Question: I have a massive function i have been calling manually through the heroku rails console. I have been receiving the error rapid fire in my logs:
'''
2015-06-22T14:56:42.940517+00:00 heroku[run.9877]: Process running mem=575M(112.4%)
2015-06-22T14:56:42.940517+00:00 heroku[run.9877]: Error R14 (Memory quota exceeded)
'''
A 1X dyno is suppose to have 512 MB of RAM. I upgraded my dynos to 2X under the impression that it would double my RAM. I restarted my dynos and am still receiving the R14 error. Does it take more than an hour for the new dyno parameters to "kick in"? Can someone explain what i am missing?
Thank you

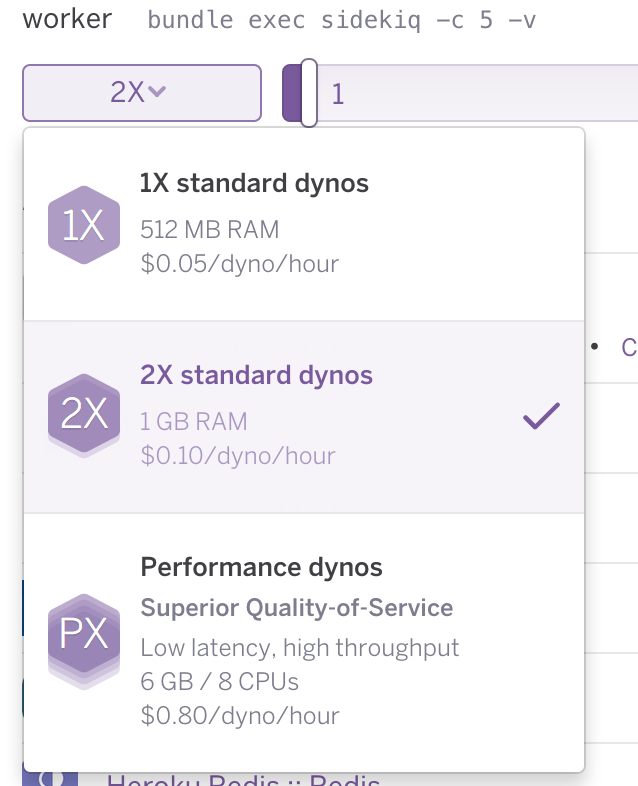
Answer: That log excert is from a one off dyno, a la 'heroku run console' - this is entirely seperate to your web dynos which you may be runnning 2x dyno's for. You need to specifiy '--size=2x' in your 'heroku run' command to have the one off process use 2x dynos.